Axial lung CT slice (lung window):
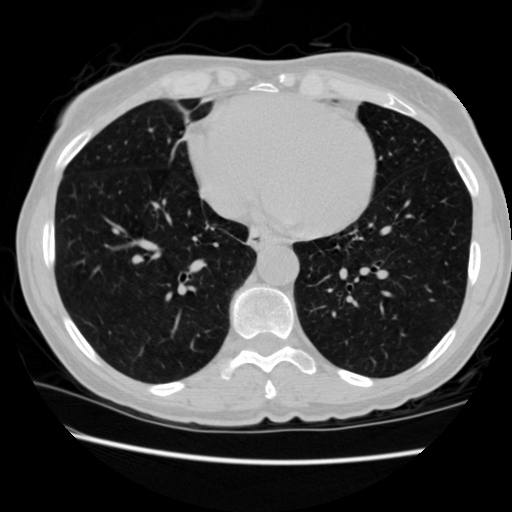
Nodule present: no